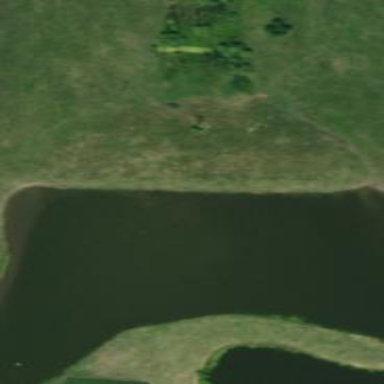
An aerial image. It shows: Reservoir of water.